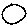
Label: circle